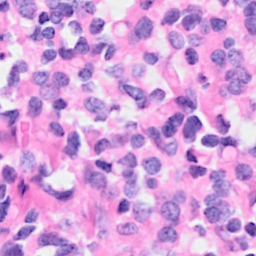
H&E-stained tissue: Breast